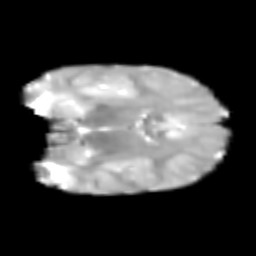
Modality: T2w
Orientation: coronal
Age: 6
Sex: male
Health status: healthy